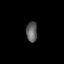
Tissue: lung
Cell type: Fibroblasts
Senescence score: 0.6791
Nuclear area (px): 224
Mean DAPI intensity: 94.991